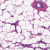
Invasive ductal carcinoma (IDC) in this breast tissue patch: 0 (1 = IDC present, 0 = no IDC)